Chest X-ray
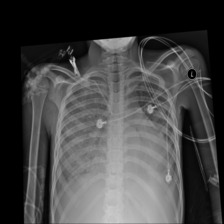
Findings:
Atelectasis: negative
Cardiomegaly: negative
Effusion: negative
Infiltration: positive
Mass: negative
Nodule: negative
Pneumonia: positive
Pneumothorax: negative
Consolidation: negative
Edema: positive
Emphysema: negative
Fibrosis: negative
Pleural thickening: negative
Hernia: negative